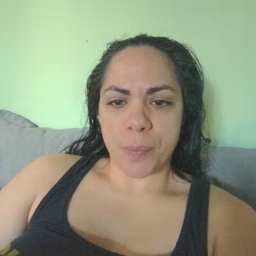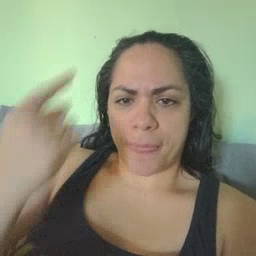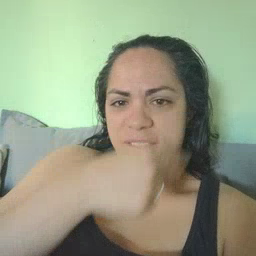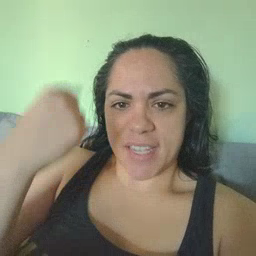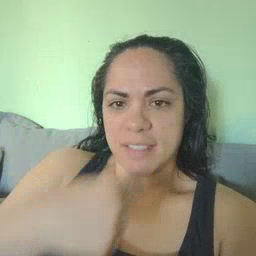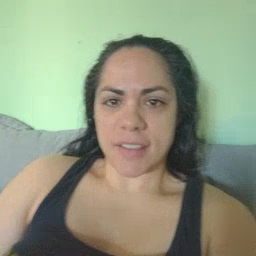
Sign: face